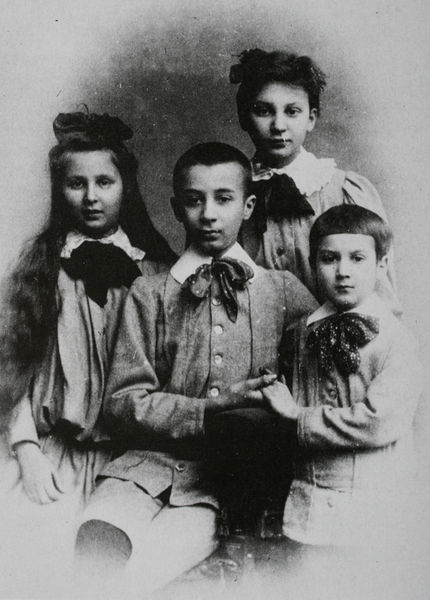
Titel: Marija, Boris, Xenia und Georgij Ender
Schlagwörter: gruppe, hand, weiß, menschen, mädchen, sitzen, frisur, frisuren, grau, hintergrund, kleider, schwarz, blick, fest, schleife, alt, anzug, anzüge, hemd, jung, augen, blicke, kleidung, kragen, stehen, bildnis, hände, portrait, porträt, haare, pose, familie, personen, schleifen, locken, kinder, lächeln, jungen, weis, figuren, gerade, junge, rüschen, knöpfe, fein, geschwister, foto, fotografie, photographie, vier, schwarzweiß, posieren, schwester, festlich, photo, zentrum, aufnahme, bruder, anfassen, gruppenfoto, aufstellung, lichtbild, schärfe, daguerotypie, familienfoto, kleidun, aufgeweckt, foto gruppe